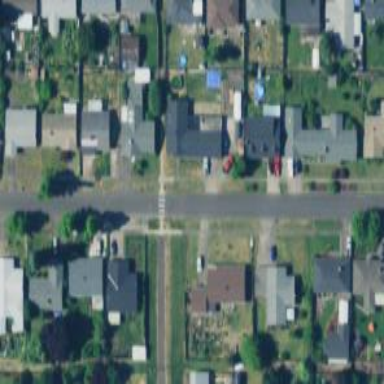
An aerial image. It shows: Alleyway designated as service road.